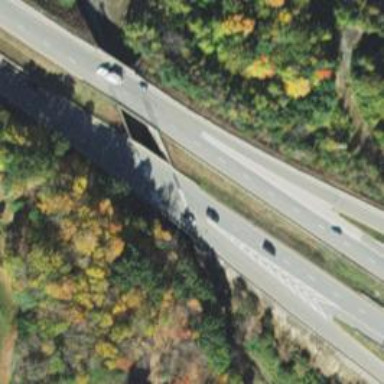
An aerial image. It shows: Bridge over motorway.